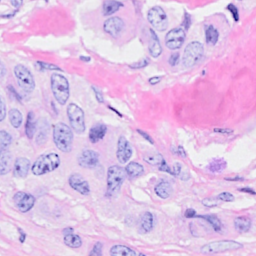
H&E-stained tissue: Breast